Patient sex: M
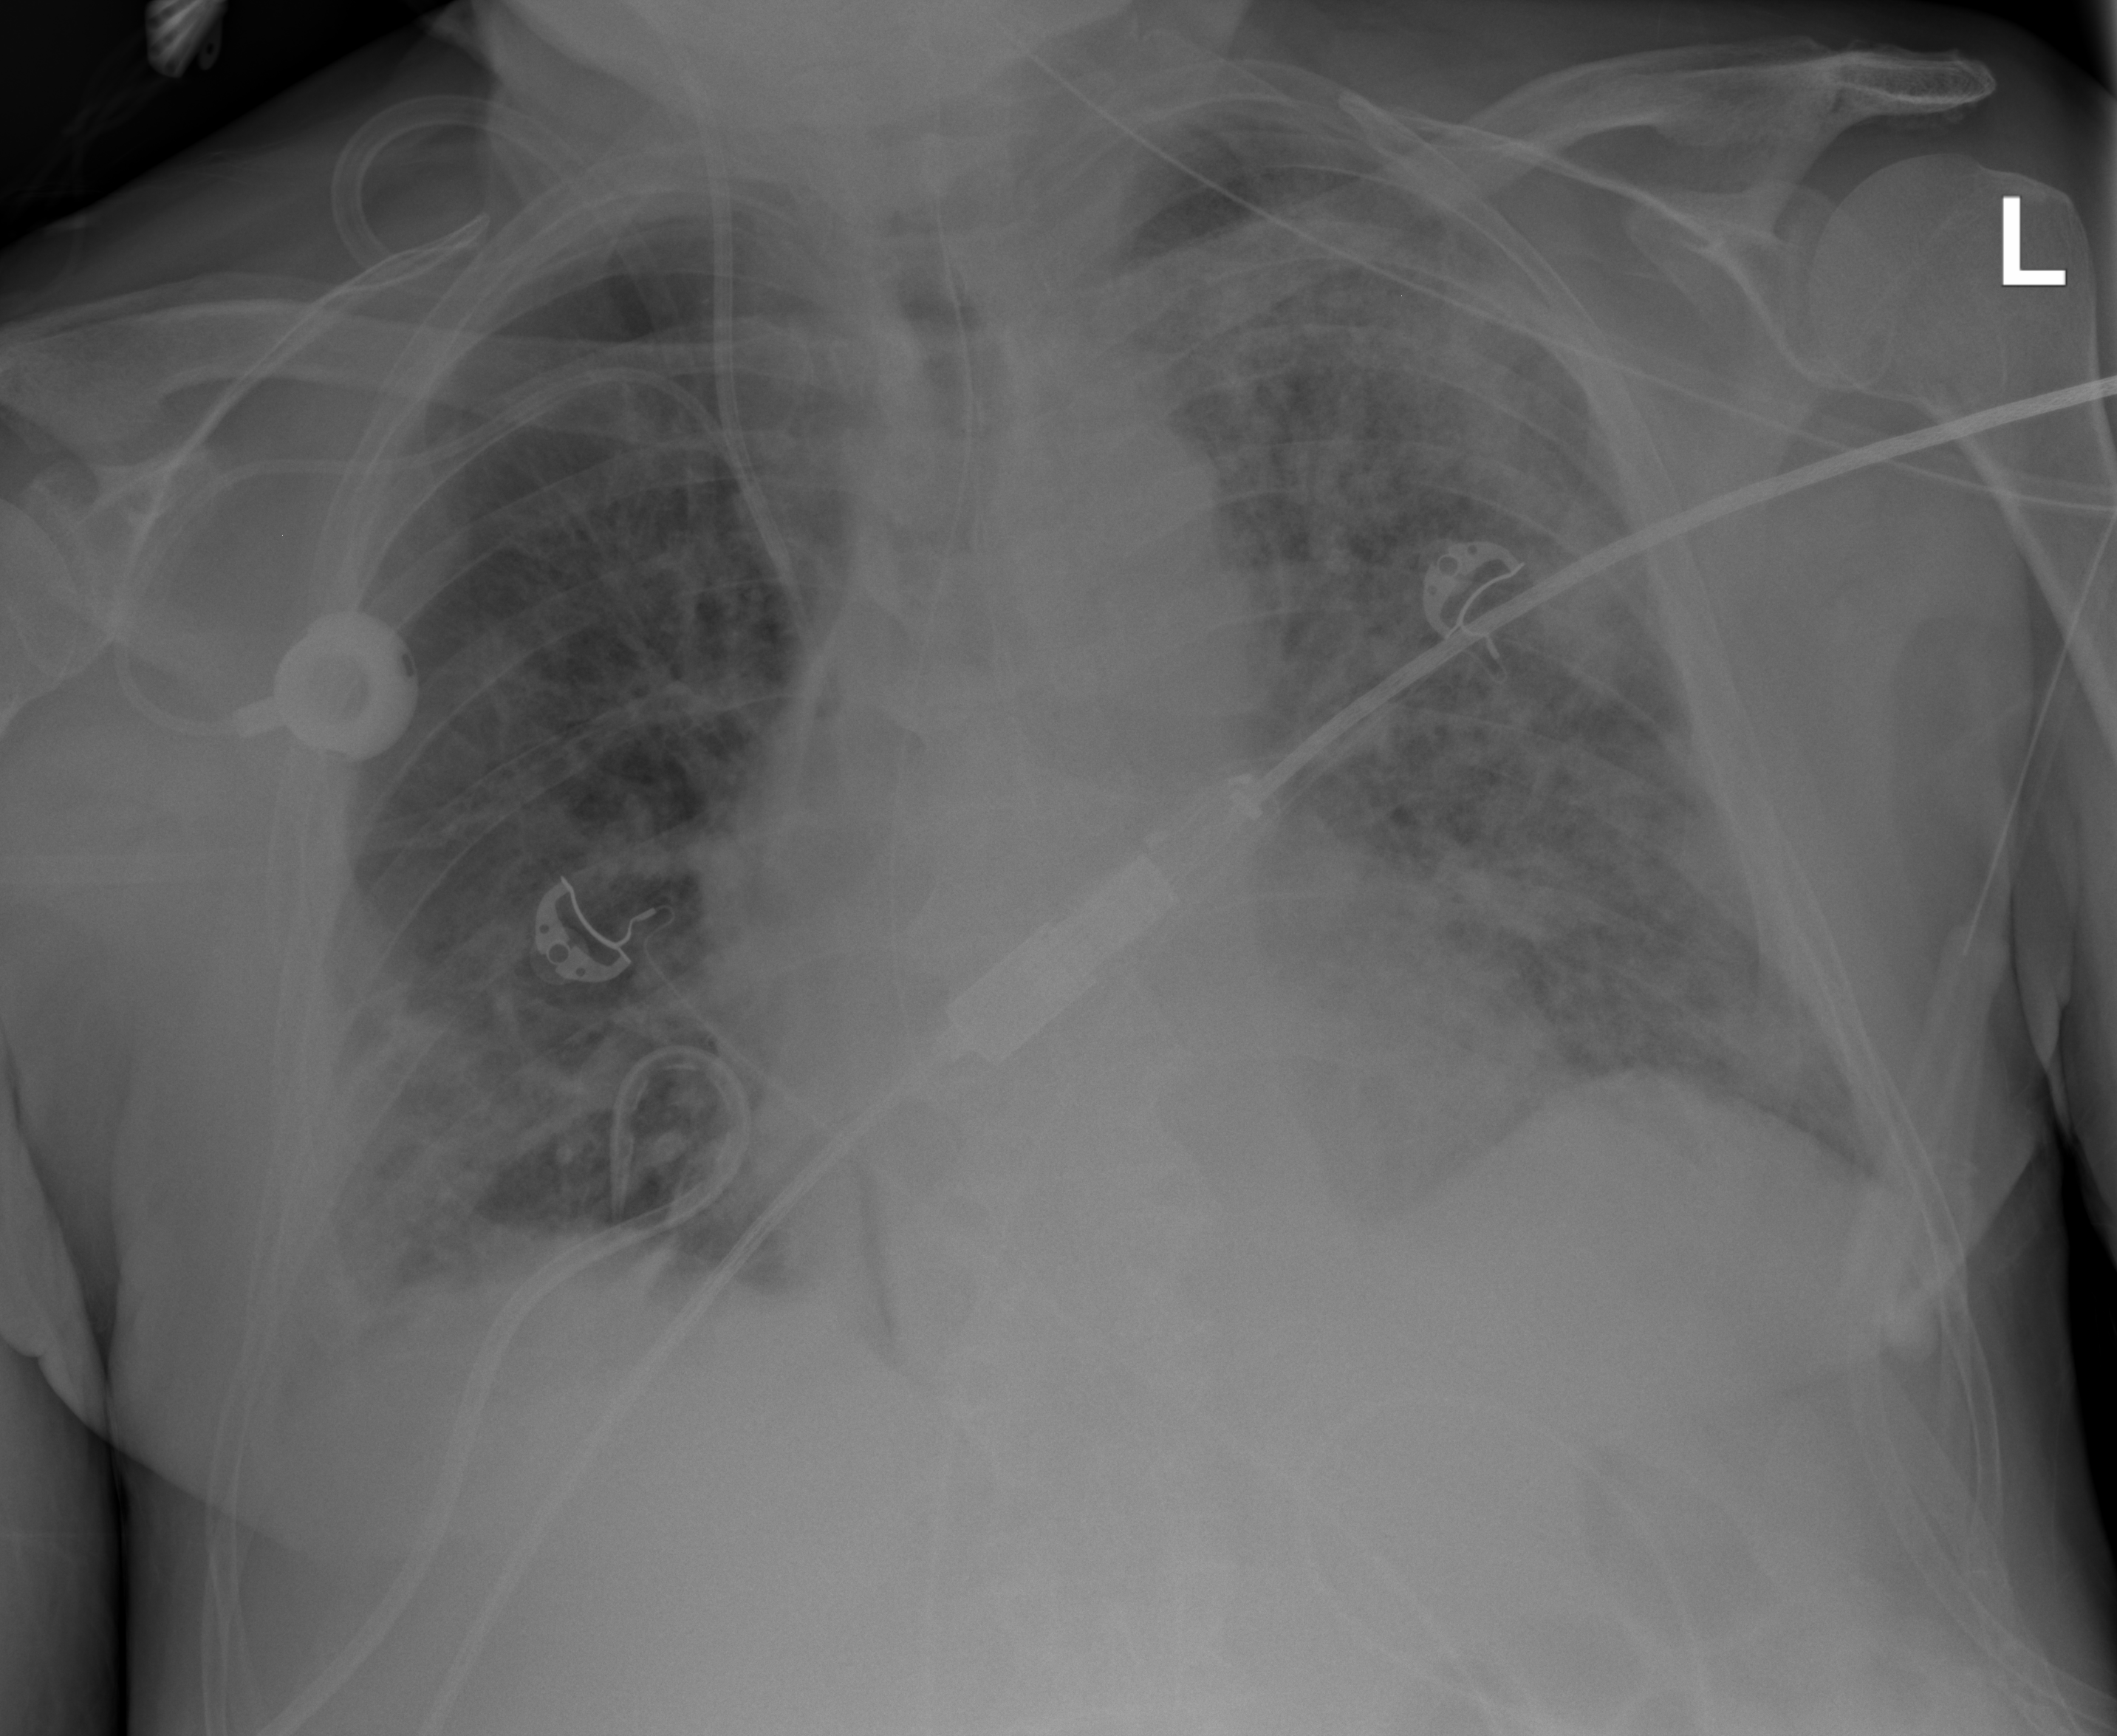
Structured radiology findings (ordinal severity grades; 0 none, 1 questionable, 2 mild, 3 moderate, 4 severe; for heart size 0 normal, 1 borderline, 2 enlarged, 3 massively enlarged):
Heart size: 0
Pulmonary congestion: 2
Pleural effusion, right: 2
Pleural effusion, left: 2
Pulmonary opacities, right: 2
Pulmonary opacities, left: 3
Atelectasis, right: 2
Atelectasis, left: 2